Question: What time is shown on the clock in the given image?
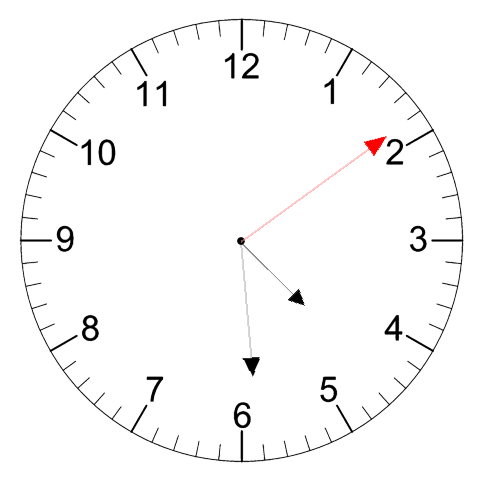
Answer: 04:29:09